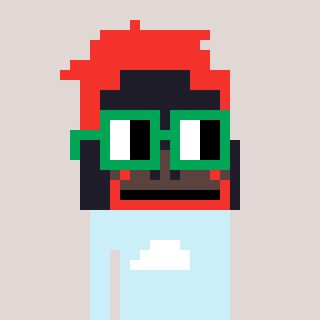
a pixel art character with square green glasses, a orangutan-shaped head and a cold-colored body on a warm background